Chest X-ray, AP view. Patient: 53 years old, sex F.
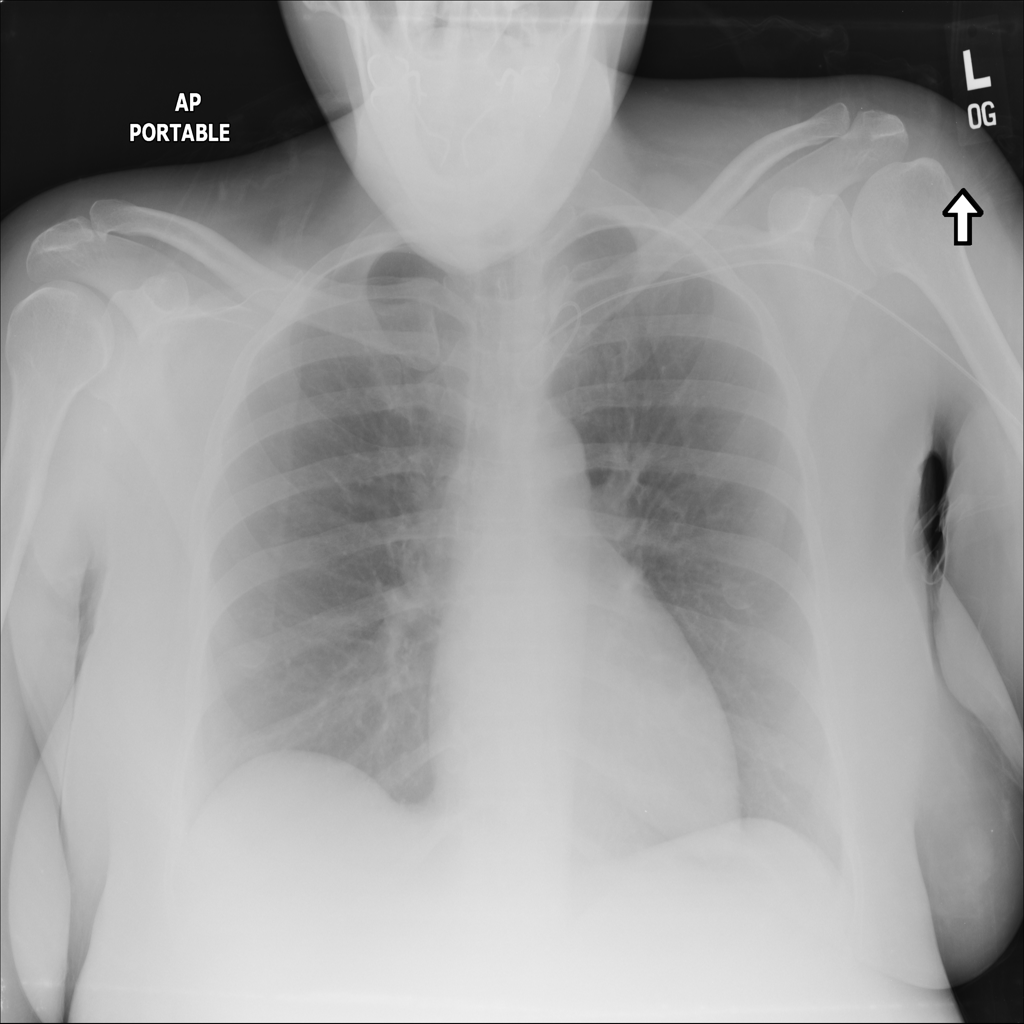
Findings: No Finding